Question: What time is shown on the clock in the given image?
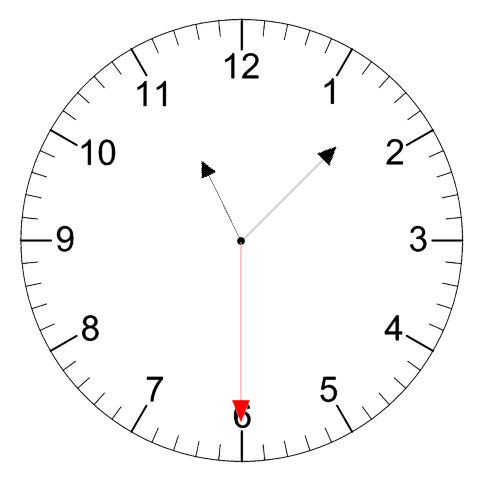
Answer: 11:07:30